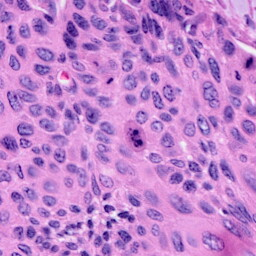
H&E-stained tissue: Cervix